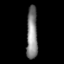
Tissue: lung
Cell type: Epithelial cells
Senescence score: 0.2121
Nuclear area (px): 564
Mean DAPI intensity: 132.592